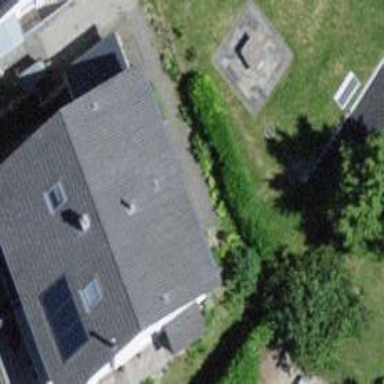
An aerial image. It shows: Residential building with gabled roof oriented across.